Question: Here I'm trying to write a code that can write and create a JSON File for me with the data I provide like row, column and depth.
For example, I need to spawn a 10 x 10 x 10 cube. And I give this data in unity Inspector also in the code when I'm serializing it.
I tried achieving this in a for loop and writing the JSON file. But I'm not getting the output I wanted. I am expecting output where the cube locations are different and in place what happens instead is all the data or cube position in my data is the one before the number I give. that is if I gave my row, column, and depth to be 10. So my data is like x: 9, y: 9, z:9 for the whole 1000 elements.Better explained in image down below.I know I'm doing a mistake at some point just not able to figure out where. Thanks for the help in Advance

'''
public class JSONWriter : MonoBehaviour
{
[SerializeField] int rows , columns, depth = 10;
[SerializeField] float padding;
public enum CubeType
{
white,
yellow,
blue,
red,
green
}
private readonly IReadOnlyDictionary<CubeType, Color> colors = new Dictionary<CubeType, Color>
{
{CubeType.white, Color.white},
{CubeType.yellow, Color.yellow},
{CubeType.blue, Color.blue},
{CubeType.red, Color.red},
{CubeType.green, Color.green}
};
[System.Serializable]
public class CubeData
{
public Vector3 cubePosition;
public CubeType Cube;
}
[System.Serializable]
public class CubeDataList
{
public CubeData[] cubeDatas;
}
public void outputJSON()
{
string strOutput = JsonUtility.ToJson(myCubeDataList);
File.WriteAllText(Application.dataPath + "/Resources/10x10x10.txt", strOutput);
}
//CubeData myCubeData = new CubeData();
public CubeDataList myCubeDataList = new CubeDataList();
void Start()
{
for (int x = 0; x < myCubeDataList.cubeDatas.Length; x++)
{
//Debug.Log(myCubeDataList.cubeDatas.Length);
for (int i = 0; i < depth; i++)
{
for (int j = 0; j < columns; j++)
{
for (int k = 0; k < rows; k++)
{
myCubeDataList.cubeDatas[x].cubePosition = new Vector3(i, j, k) * padding;
//myCubeDataList.cubeDatas[x].Cube = Random.Range(CubeType, 3f);
}
}
}
}
}
}
'''
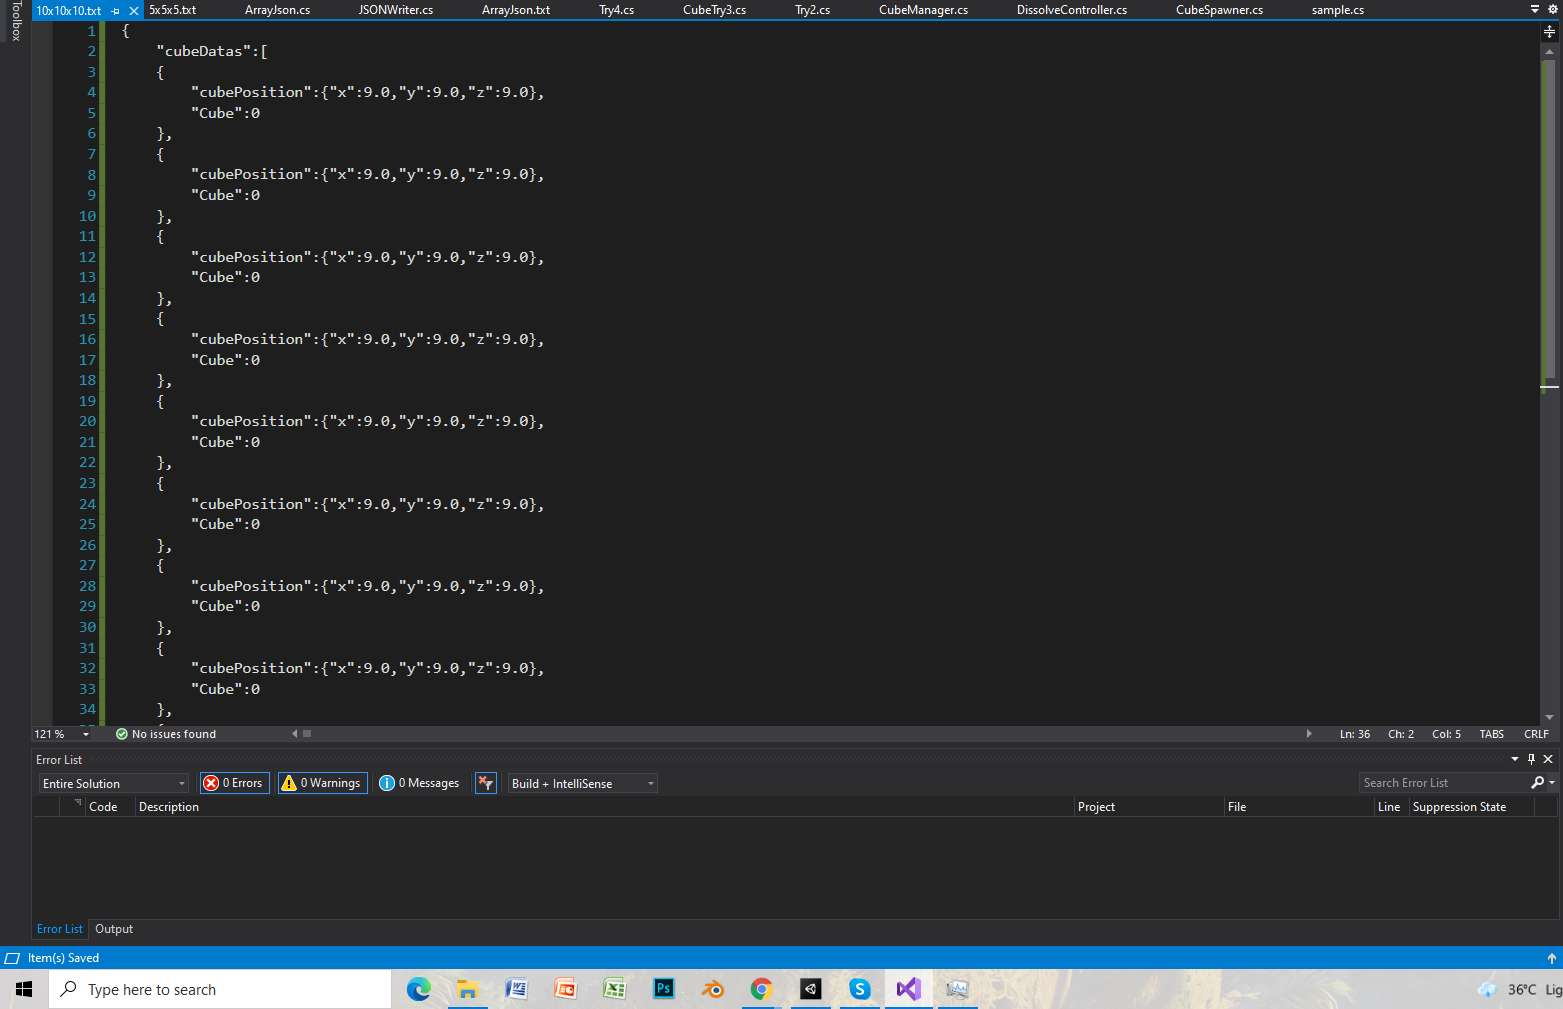
Answer: You do not want to go through all 'i, j, k' for each and every element 'x'!
What you are doing is basically overwriting each and every element with the values for 'i=9, j=9, k=9'.
---
Instead of an array I would rather simply use a dynamic 'List' like
'''
[Serializable]
public class CubeDataList
{
public List<CubeData> cubeDatas;
}
'''
and then dynamically add them via
'''
myCubeDataList.cubeDatas = new List<CubeData>(i * j * k);
for (int i = 0; i < depth; i++)
{
for (int j = 0; j < columns; j++)
{
for (int k = 0; k < rows; k++)
{
var data = new CubeData();
data.cubePosition = new Vector3(i, j, k) * padding;
data.Cube = Random.Range(CubeType, 3f);
myCubeDataList.cubeDatas.Add(data);
}
}
}
'''
---
Or if you really want to go with an array
'''
for (int i = 0; i < depth; i++)
{
for (int j = 0; j < columns; j++)
{
for (int k = 0; k < rows; k++)
{
var data = new CubeData();
myCubeDataList.cubeDatas[x].cubePosition = new Vector3(i, j, k) * padding;
myCubeDataList.cubeDatas[x].Cube = Random.Range(CubeType, 3f);
x++;
}
}
}
'''
---
Though, from your previous question I know you actually do not want to fill the cube completely!
You actually only want the external shape (like a wall) and leave the cube empty on the inside.
So what you actually want would probably rather be
'''
myCubeDataList.cubeDatas = new List<CubeData>(i * j * k);
for (int i = 0; i < depth; i++)
{
for (int j = 0; j < columns; j++)
{
for (int k = 0; k < rows; k++)
{
if(i == 0 || i == depth - 1
|| j == 0 || j == depth - 1
|| k == 0 || k == depth - 1)
{
var data = new CubeData();
data.cubePosition = new Vector3(i, j, k) * padding;
// TODO random enum (see below)
myCubeDataList.cubeDatas.Add(data);
}
}
}
}
'''
---
For the random enum vlaue see e.g. <URL> and do
'''
private Random random = new Random();
'''
and then where it says '// TODO' insert
'''
var values = Enum.GetValues(typeof(Bar));
data.Cube = (CubeType)values.GetValue(random.Next(values.Length));
'''